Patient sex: M
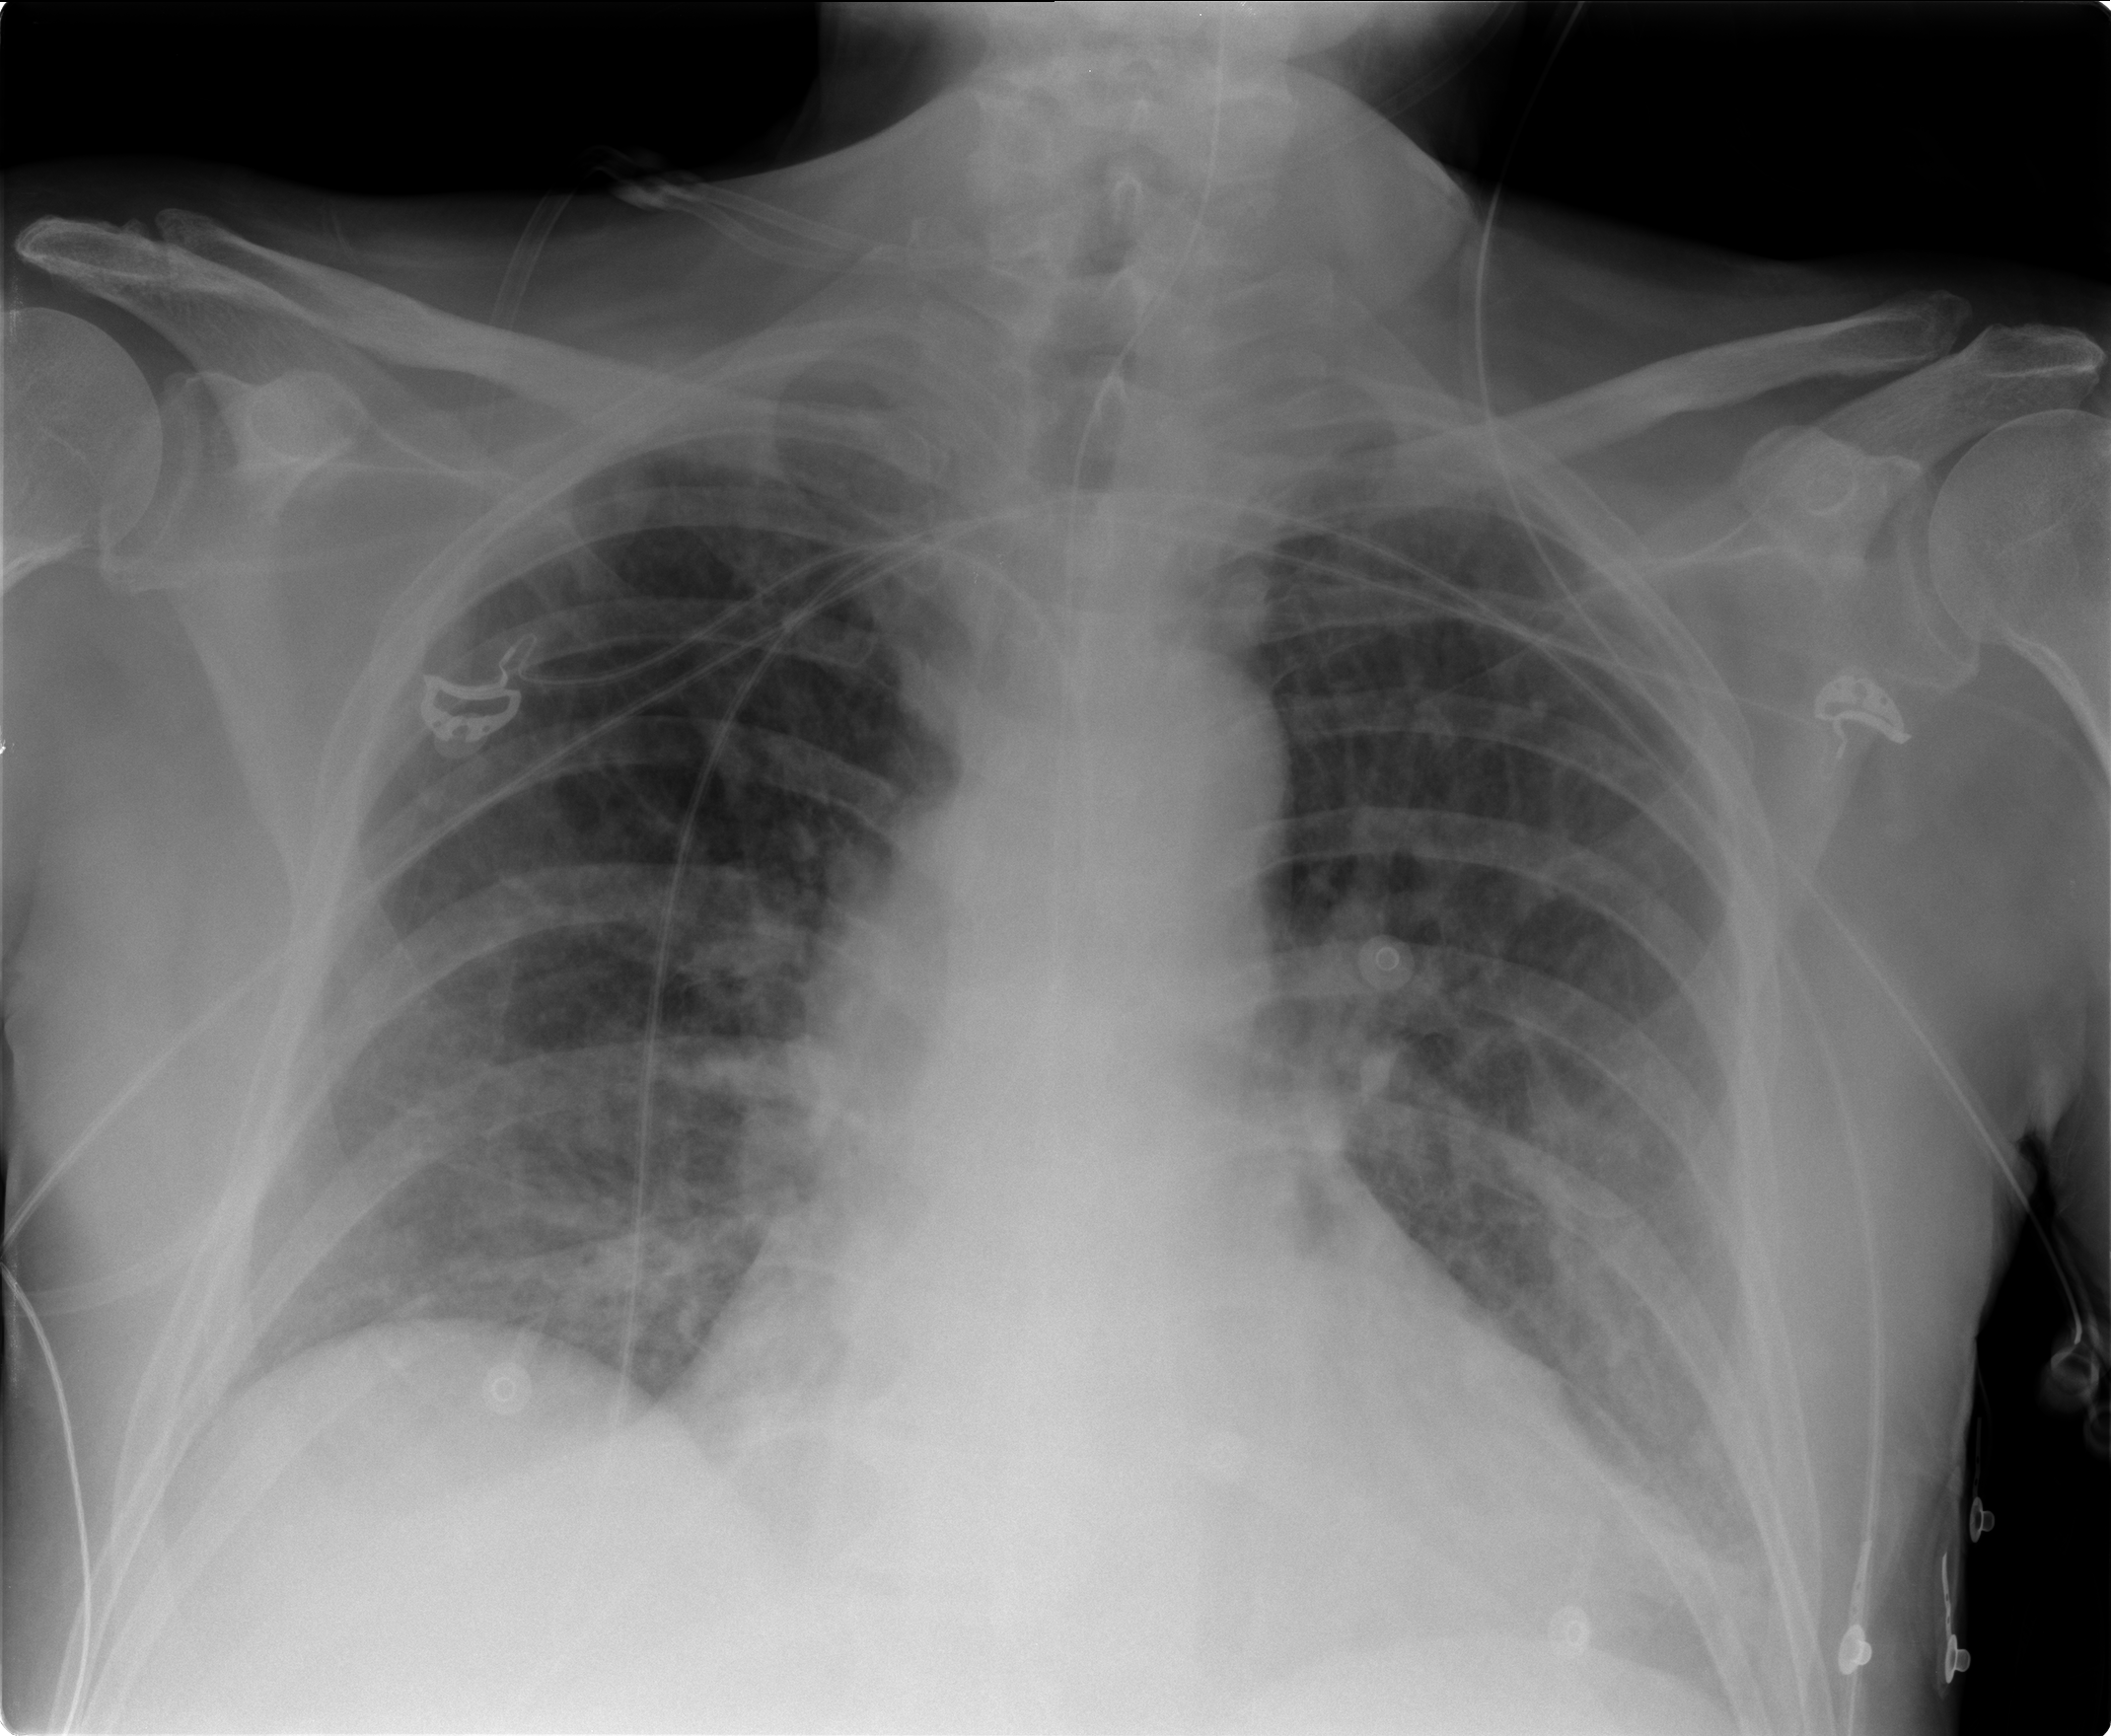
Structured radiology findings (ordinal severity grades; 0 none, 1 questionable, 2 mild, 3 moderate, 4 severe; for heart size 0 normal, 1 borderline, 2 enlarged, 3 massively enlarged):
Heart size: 0
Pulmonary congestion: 0
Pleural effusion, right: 0
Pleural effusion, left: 0
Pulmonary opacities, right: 1
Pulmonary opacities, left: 1
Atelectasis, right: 2
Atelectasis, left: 2